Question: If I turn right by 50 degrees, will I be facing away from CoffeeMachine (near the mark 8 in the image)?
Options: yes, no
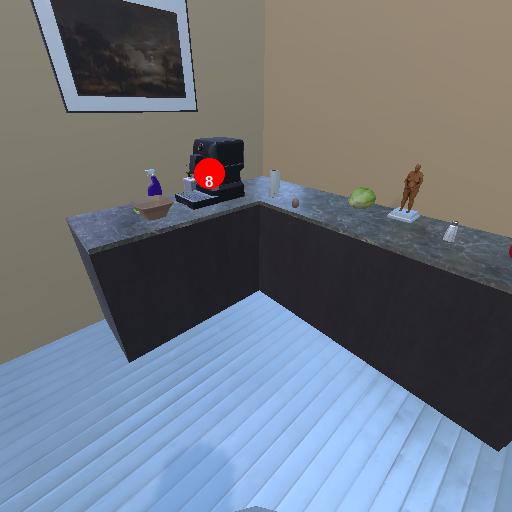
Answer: yes